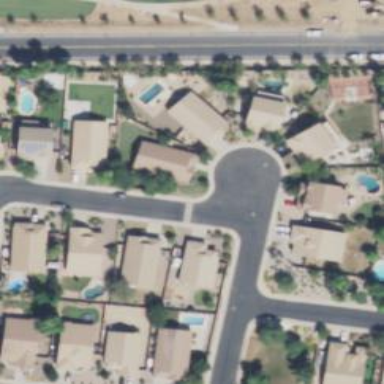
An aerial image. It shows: Residential road with asphalt surface.